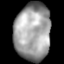
Tissue: lung
Cell type: Epithelial cells
Senescence score: 0.1974
Nuclear area (px): 2015
Mean DAPI intensity: 159.119